Field crop: maize
Growth stage: 2
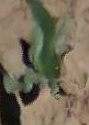
Species: maize